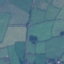
Label: Pasture